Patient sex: F
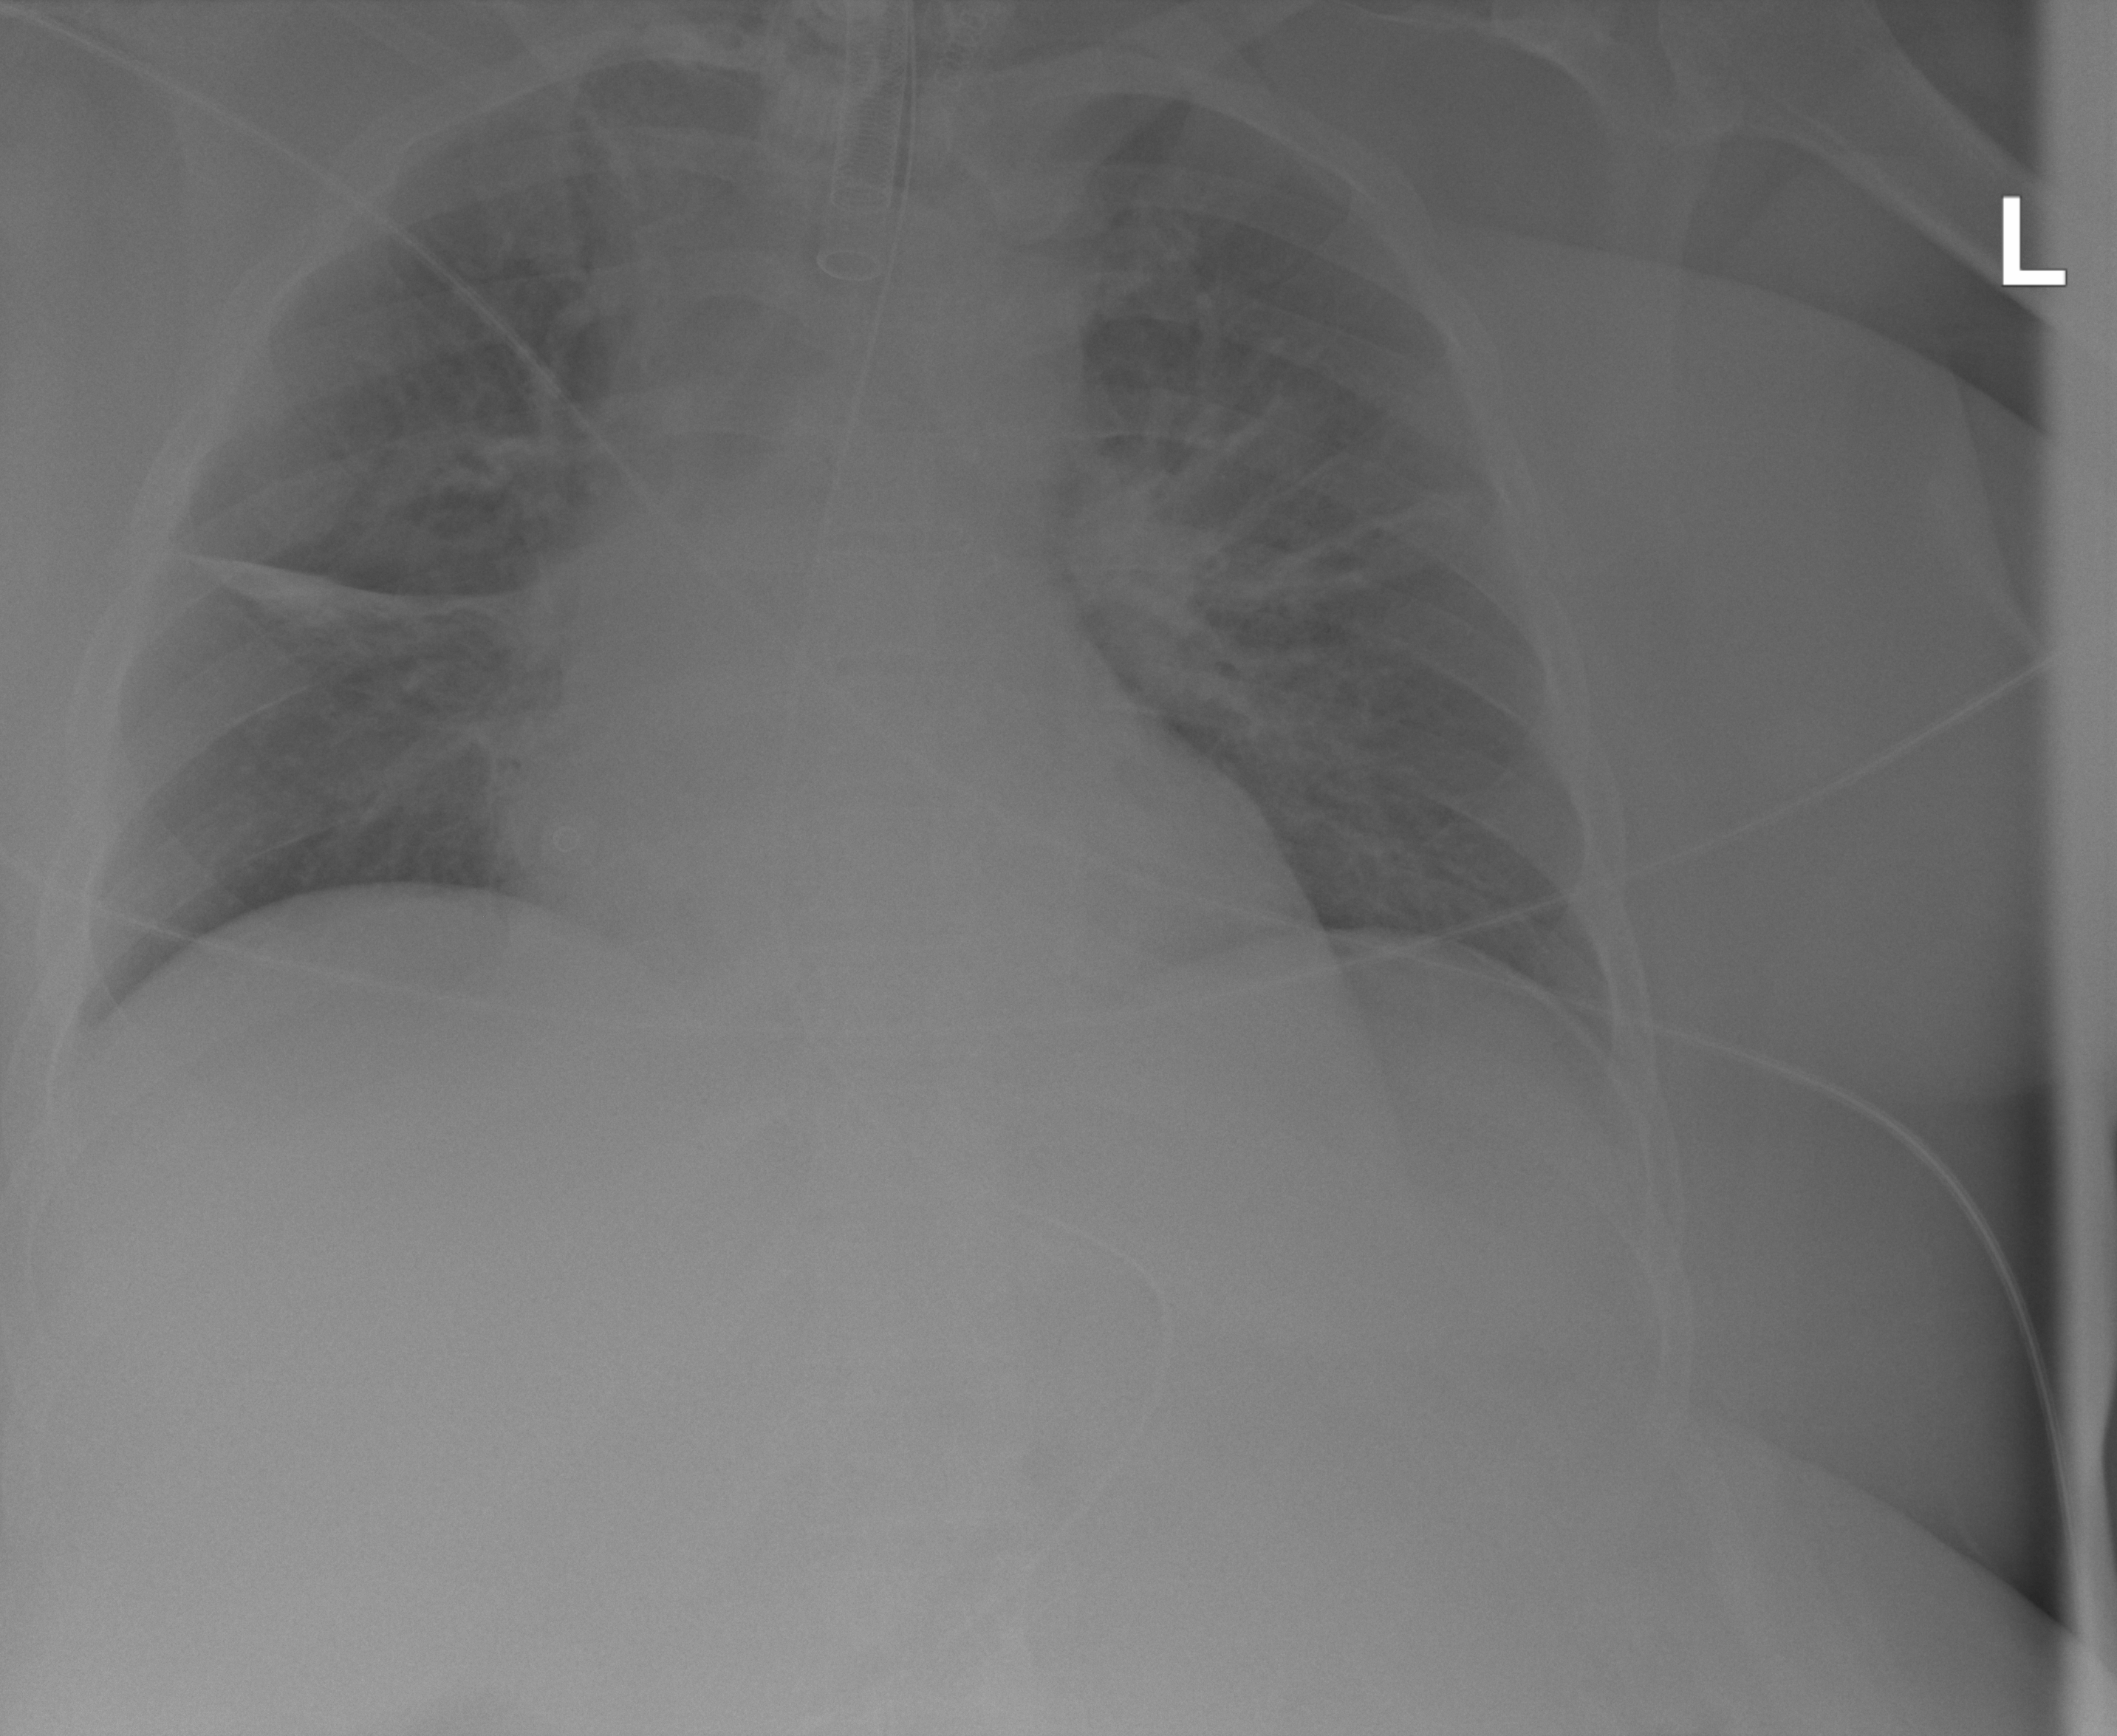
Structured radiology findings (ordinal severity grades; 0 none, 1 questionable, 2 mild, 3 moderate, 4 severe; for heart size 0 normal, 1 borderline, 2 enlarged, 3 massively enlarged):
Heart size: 2
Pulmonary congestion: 2
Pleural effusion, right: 0
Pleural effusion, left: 1
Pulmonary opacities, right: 0
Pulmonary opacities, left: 2
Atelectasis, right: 2
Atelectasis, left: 2